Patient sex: M
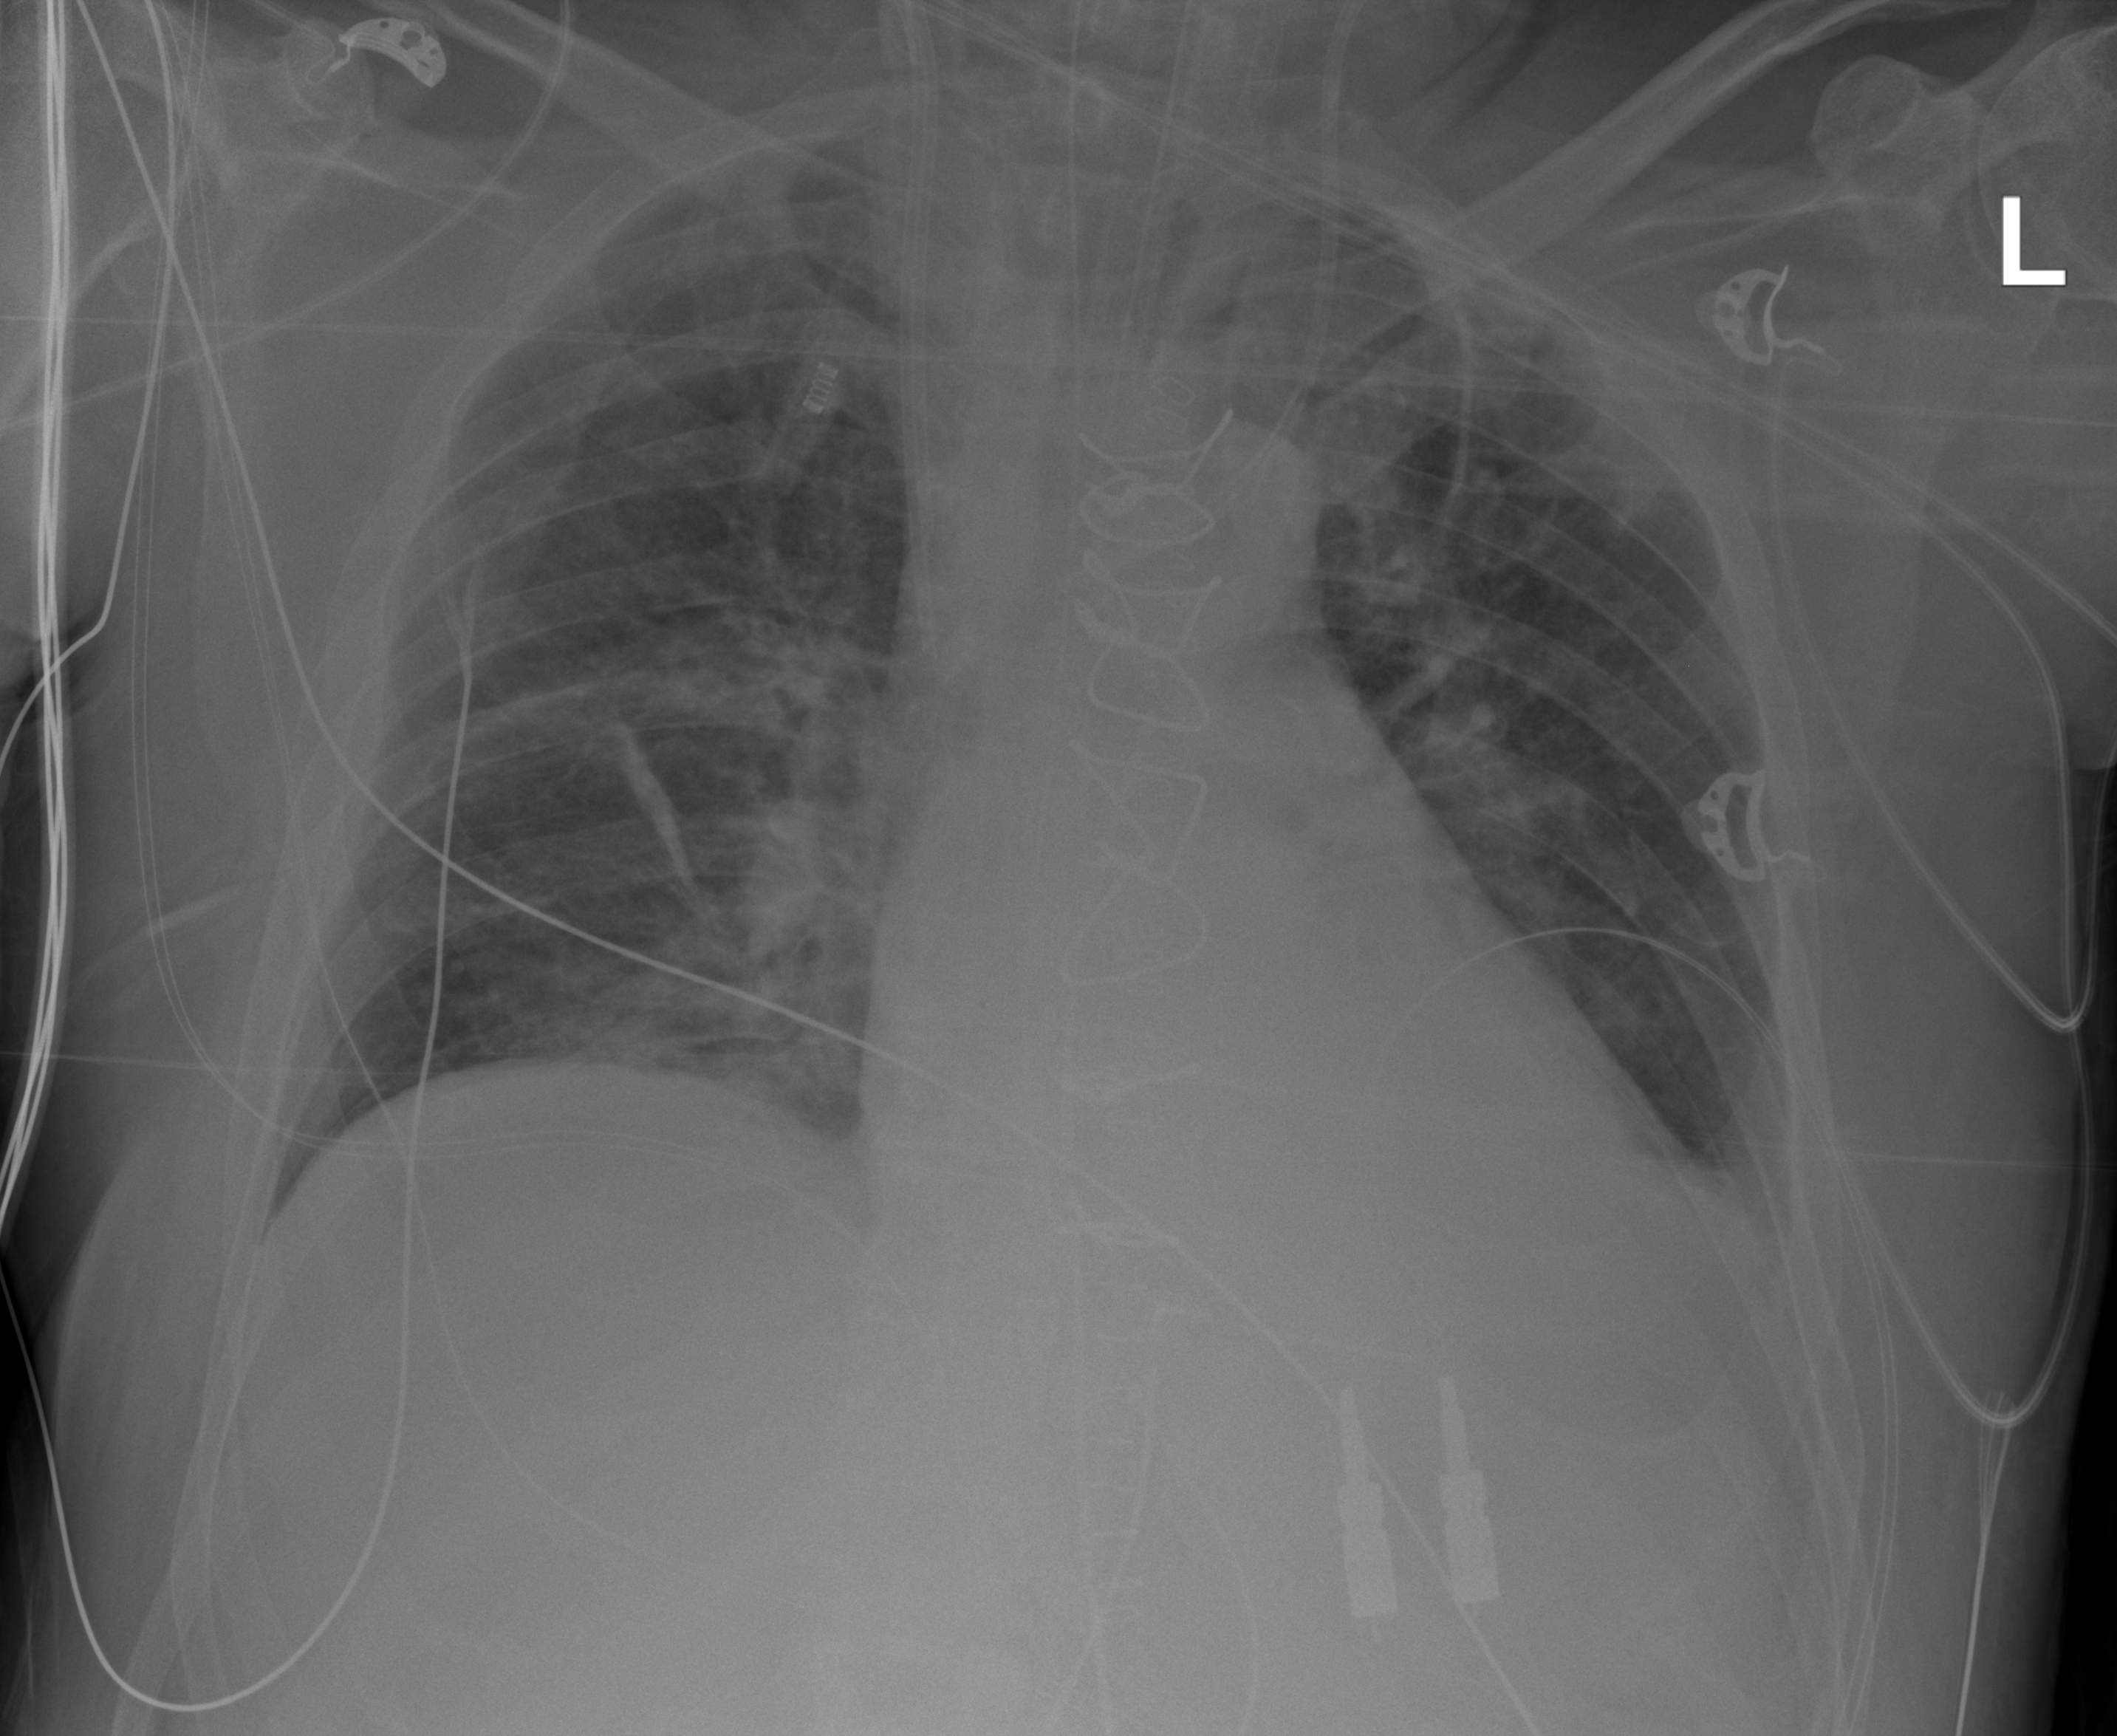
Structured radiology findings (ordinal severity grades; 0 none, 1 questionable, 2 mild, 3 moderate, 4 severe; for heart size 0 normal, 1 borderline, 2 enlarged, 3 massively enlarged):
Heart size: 2
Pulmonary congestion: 2
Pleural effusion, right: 0
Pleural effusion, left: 2
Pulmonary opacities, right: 2
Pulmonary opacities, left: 2
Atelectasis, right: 2
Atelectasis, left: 2